Chest X-ray:
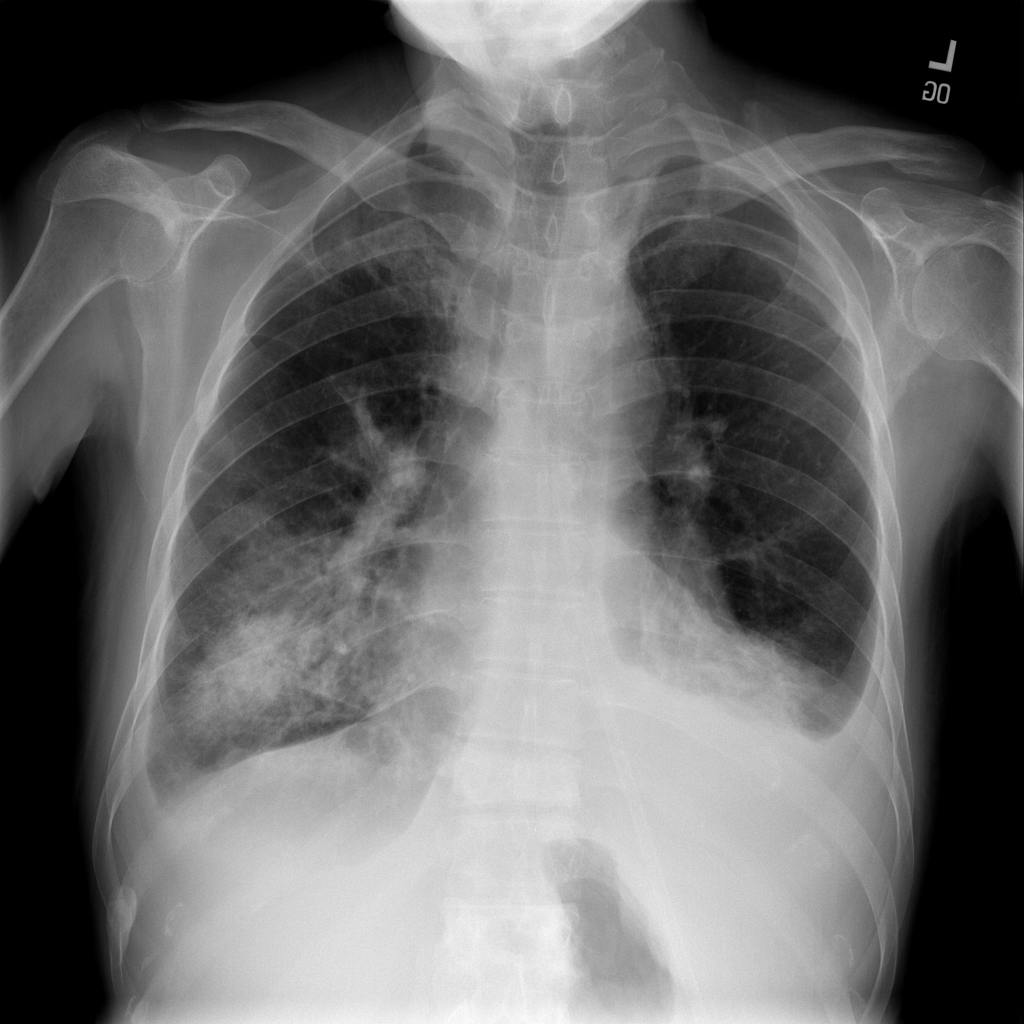
Findings: Consolidation, Effusion, Fibrosis, Fracture, Pneumothorax
No abnormal finding: no